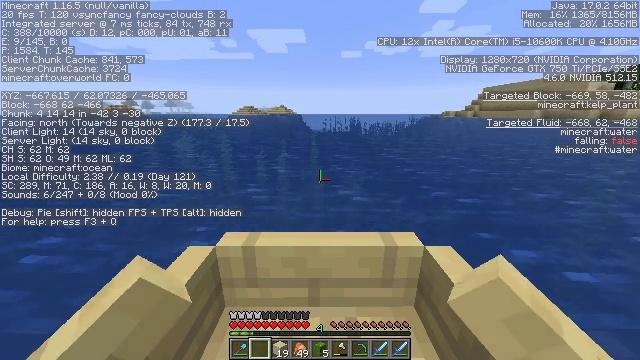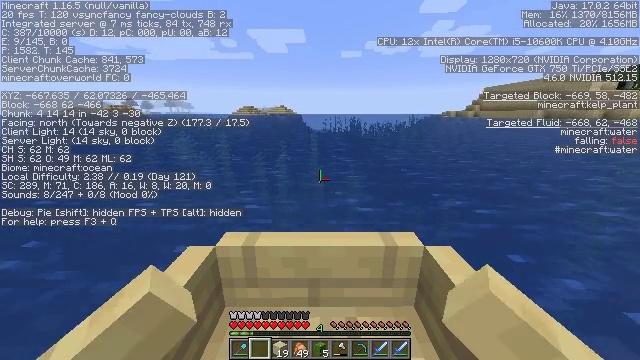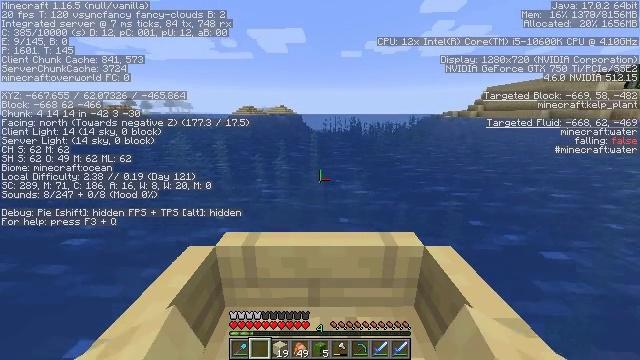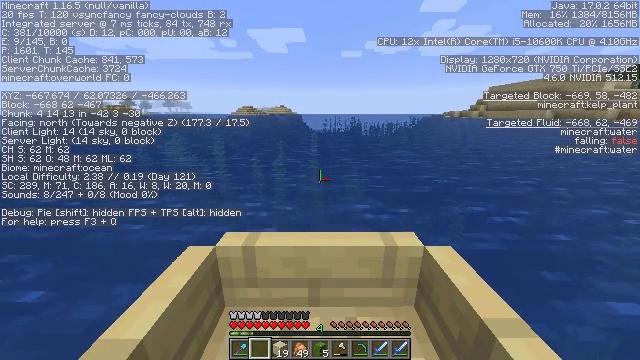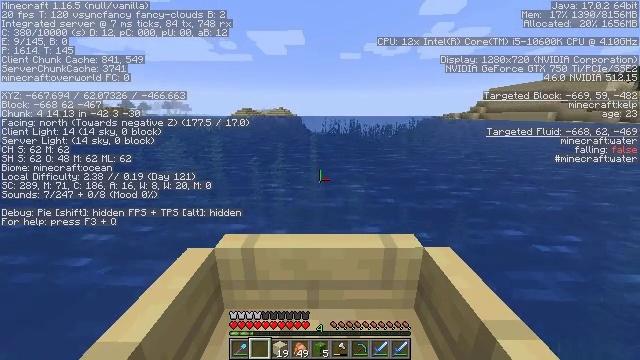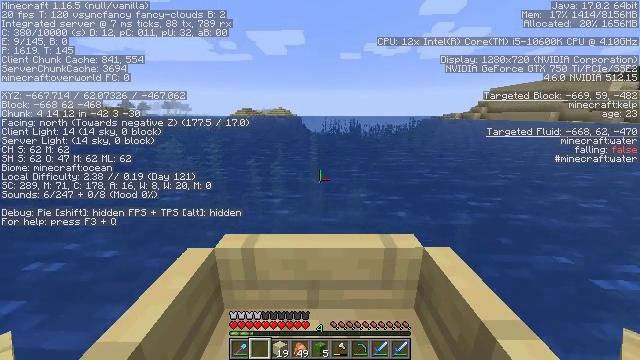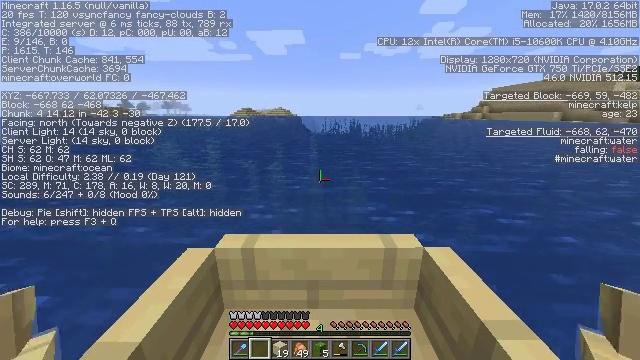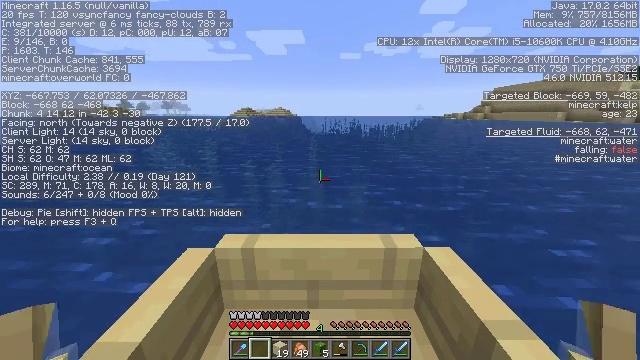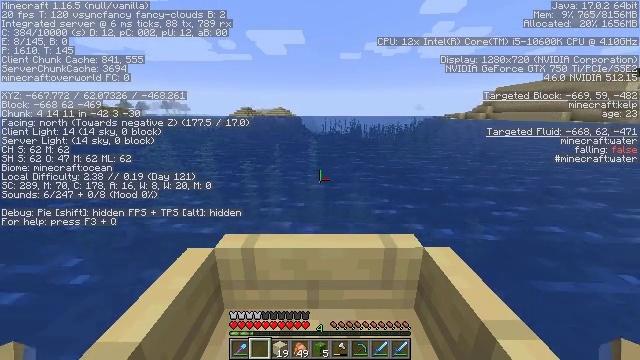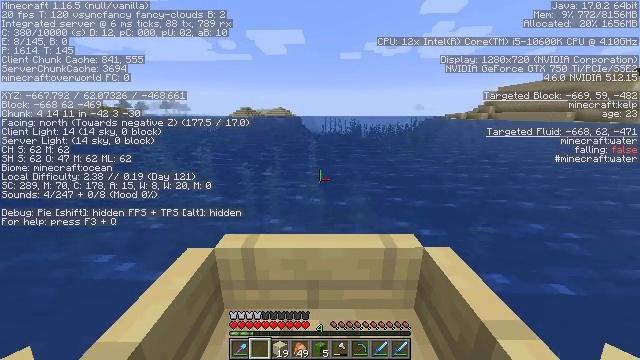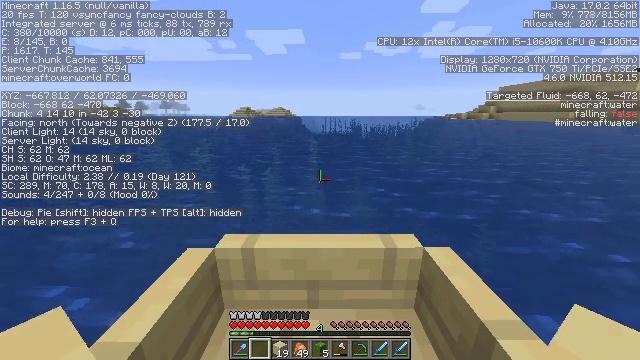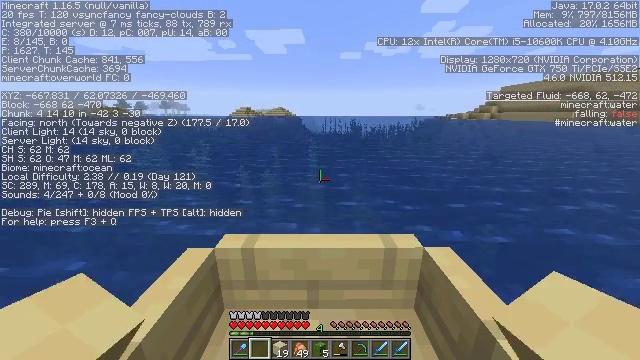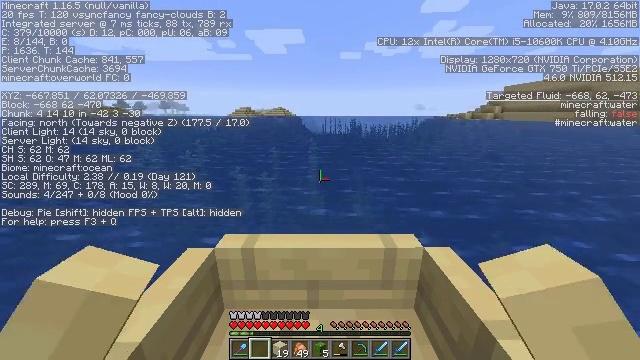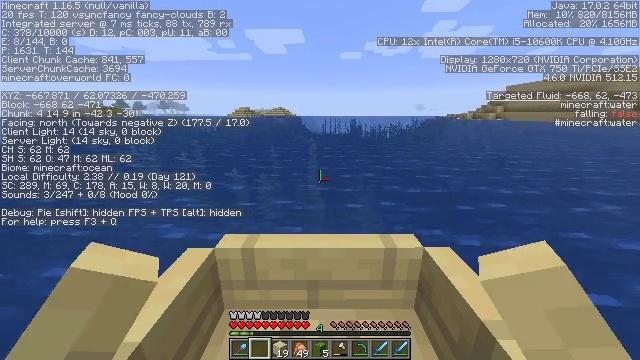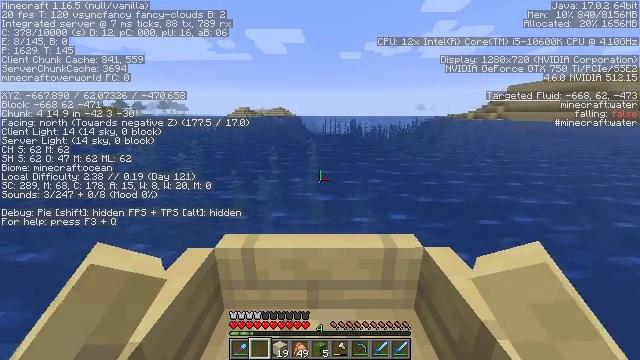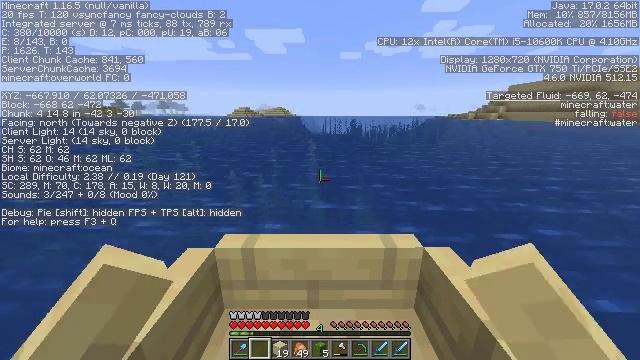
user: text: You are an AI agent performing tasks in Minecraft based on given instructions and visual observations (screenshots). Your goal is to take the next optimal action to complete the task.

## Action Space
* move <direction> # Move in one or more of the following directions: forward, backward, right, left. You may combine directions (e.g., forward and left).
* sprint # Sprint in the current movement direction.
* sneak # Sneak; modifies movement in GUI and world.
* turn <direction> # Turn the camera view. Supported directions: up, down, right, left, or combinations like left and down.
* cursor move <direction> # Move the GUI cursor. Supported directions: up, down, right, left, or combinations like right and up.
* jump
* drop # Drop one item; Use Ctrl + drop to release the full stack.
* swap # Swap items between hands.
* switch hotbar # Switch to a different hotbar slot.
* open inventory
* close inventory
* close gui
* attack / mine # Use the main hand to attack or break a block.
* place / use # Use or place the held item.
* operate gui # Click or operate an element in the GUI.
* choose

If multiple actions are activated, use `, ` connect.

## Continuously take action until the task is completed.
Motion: motion action
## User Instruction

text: Harvest seagrass from the waterbed.
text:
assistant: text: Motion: move forward
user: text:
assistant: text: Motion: move forward
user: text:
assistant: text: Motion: move forward
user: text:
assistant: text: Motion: move forward
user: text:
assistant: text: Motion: move forward
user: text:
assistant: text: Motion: move forward
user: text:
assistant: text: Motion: move forward
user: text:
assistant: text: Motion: move forward
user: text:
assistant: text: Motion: move forward
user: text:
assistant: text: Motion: move forward
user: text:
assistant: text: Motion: move forward
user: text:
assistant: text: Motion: move forward
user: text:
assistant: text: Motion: move forward
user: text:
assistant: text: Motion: move forward
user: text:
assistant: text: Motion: move forward
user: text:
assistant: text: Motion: move forward
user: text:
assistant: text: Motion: move forward
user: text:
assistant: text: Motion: move forward
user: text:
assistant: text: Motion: move forward
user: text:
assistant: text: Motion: move forward
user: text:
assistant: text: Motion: move forward
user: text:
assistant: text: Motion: move forward
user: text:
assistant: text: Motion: move forward
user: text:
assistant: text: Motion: move forward
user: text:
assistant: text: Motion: move forward
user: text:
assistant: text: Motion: move forward
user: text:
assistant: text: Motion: move forward
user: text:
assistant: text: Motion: move forward
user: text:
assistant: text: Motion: move forward
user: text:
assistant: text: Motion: move forward